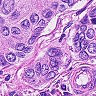
Metastatic tissue present: yes